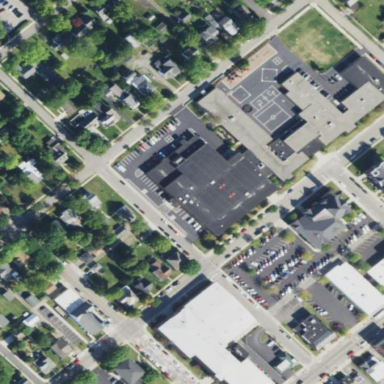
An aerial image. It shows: Orange school building.